I will show an image sequence of human cooking. I have annotated the images with numbered circles. Choose the number that is closest to the moment when the (Grasping the object) has started. You are a five-time world champion in this game. Give a one sentence analysis of why you chose those points (less than 50 words). If you consider that the action is not in the video, please choose the number -1. Provide your answer at the end in a json file of this format: {"points": []}
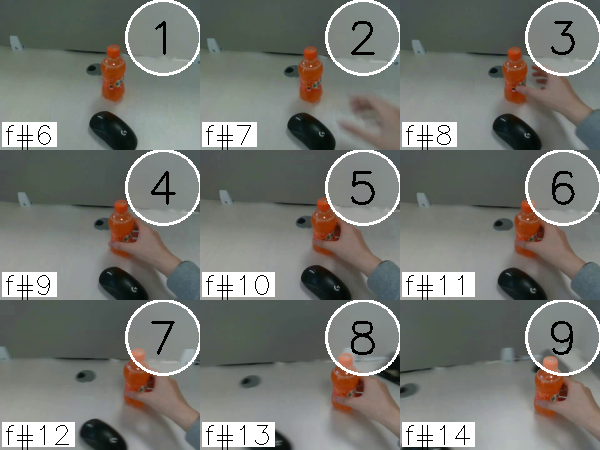
Frame 5 shows the clearest moment of hand-object contact.
{"points": [5]}